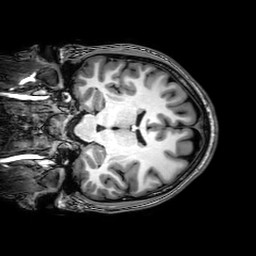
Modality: T1w
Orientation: coronal
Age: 24
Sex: male
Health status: healthy
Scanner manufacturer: philips
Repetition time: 0.00822 s
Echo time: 0.00378 s